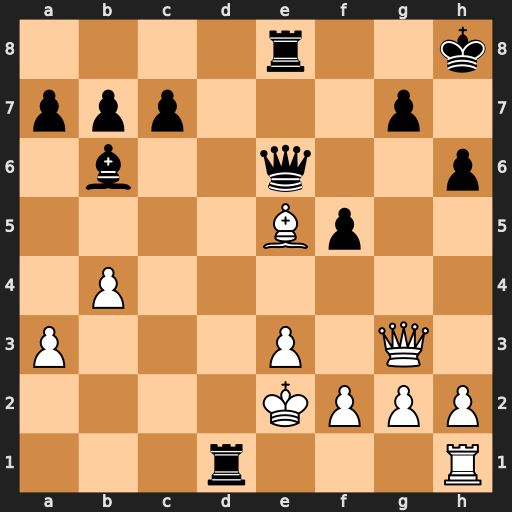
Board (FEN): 4r2k/ppp3p1/1b2q2p/4Bp2/1P6/P3P1Q1/4KPPP/3r3R
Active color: w
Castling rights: -
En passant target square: -
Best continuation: Qxg7#